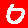
Digit: 0